Aerial crown-view tile of a tropical tree (Barro Colorado Island, Panama), acquired 20240813:
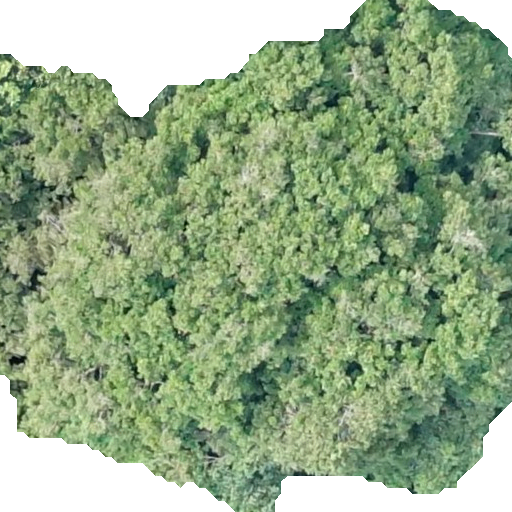
Species: Prioria copaifera
GBIF accepted scientific name: Prioria copaifera
Crown area: 364.18 m²